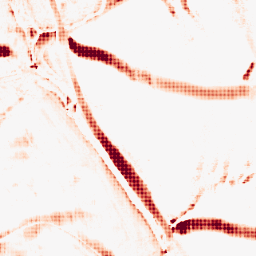
Category: morphological
Decomposition family: morphological_rect
Decomposition parameters: operation: opening
width: 10
height: 20
Upsampling method: sinc_hamming
Upsampling parameters: scale: 8
kernel_size: 8
Upsampling scale: 8